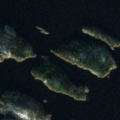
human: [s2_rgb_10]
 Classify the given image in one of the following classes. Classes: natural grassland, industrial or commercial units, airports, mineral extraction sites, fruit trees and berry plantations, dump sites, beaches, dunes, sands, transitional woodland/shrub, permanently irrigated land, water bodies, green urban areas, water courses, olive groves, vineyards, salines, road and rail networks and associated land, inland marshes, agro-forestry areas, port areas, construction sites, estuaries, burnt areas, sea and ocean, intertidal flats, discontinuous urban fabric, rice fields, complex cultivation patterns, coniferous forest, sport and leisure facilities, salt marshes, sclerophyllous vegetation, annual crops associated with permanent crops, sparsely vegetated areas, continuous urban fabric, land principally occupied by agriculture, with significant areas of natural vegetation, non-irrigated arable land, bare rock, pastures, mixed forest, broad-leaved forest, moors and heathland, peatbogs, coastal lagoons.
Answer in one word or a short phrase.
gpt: coniferous forest, water bodies